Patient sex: M
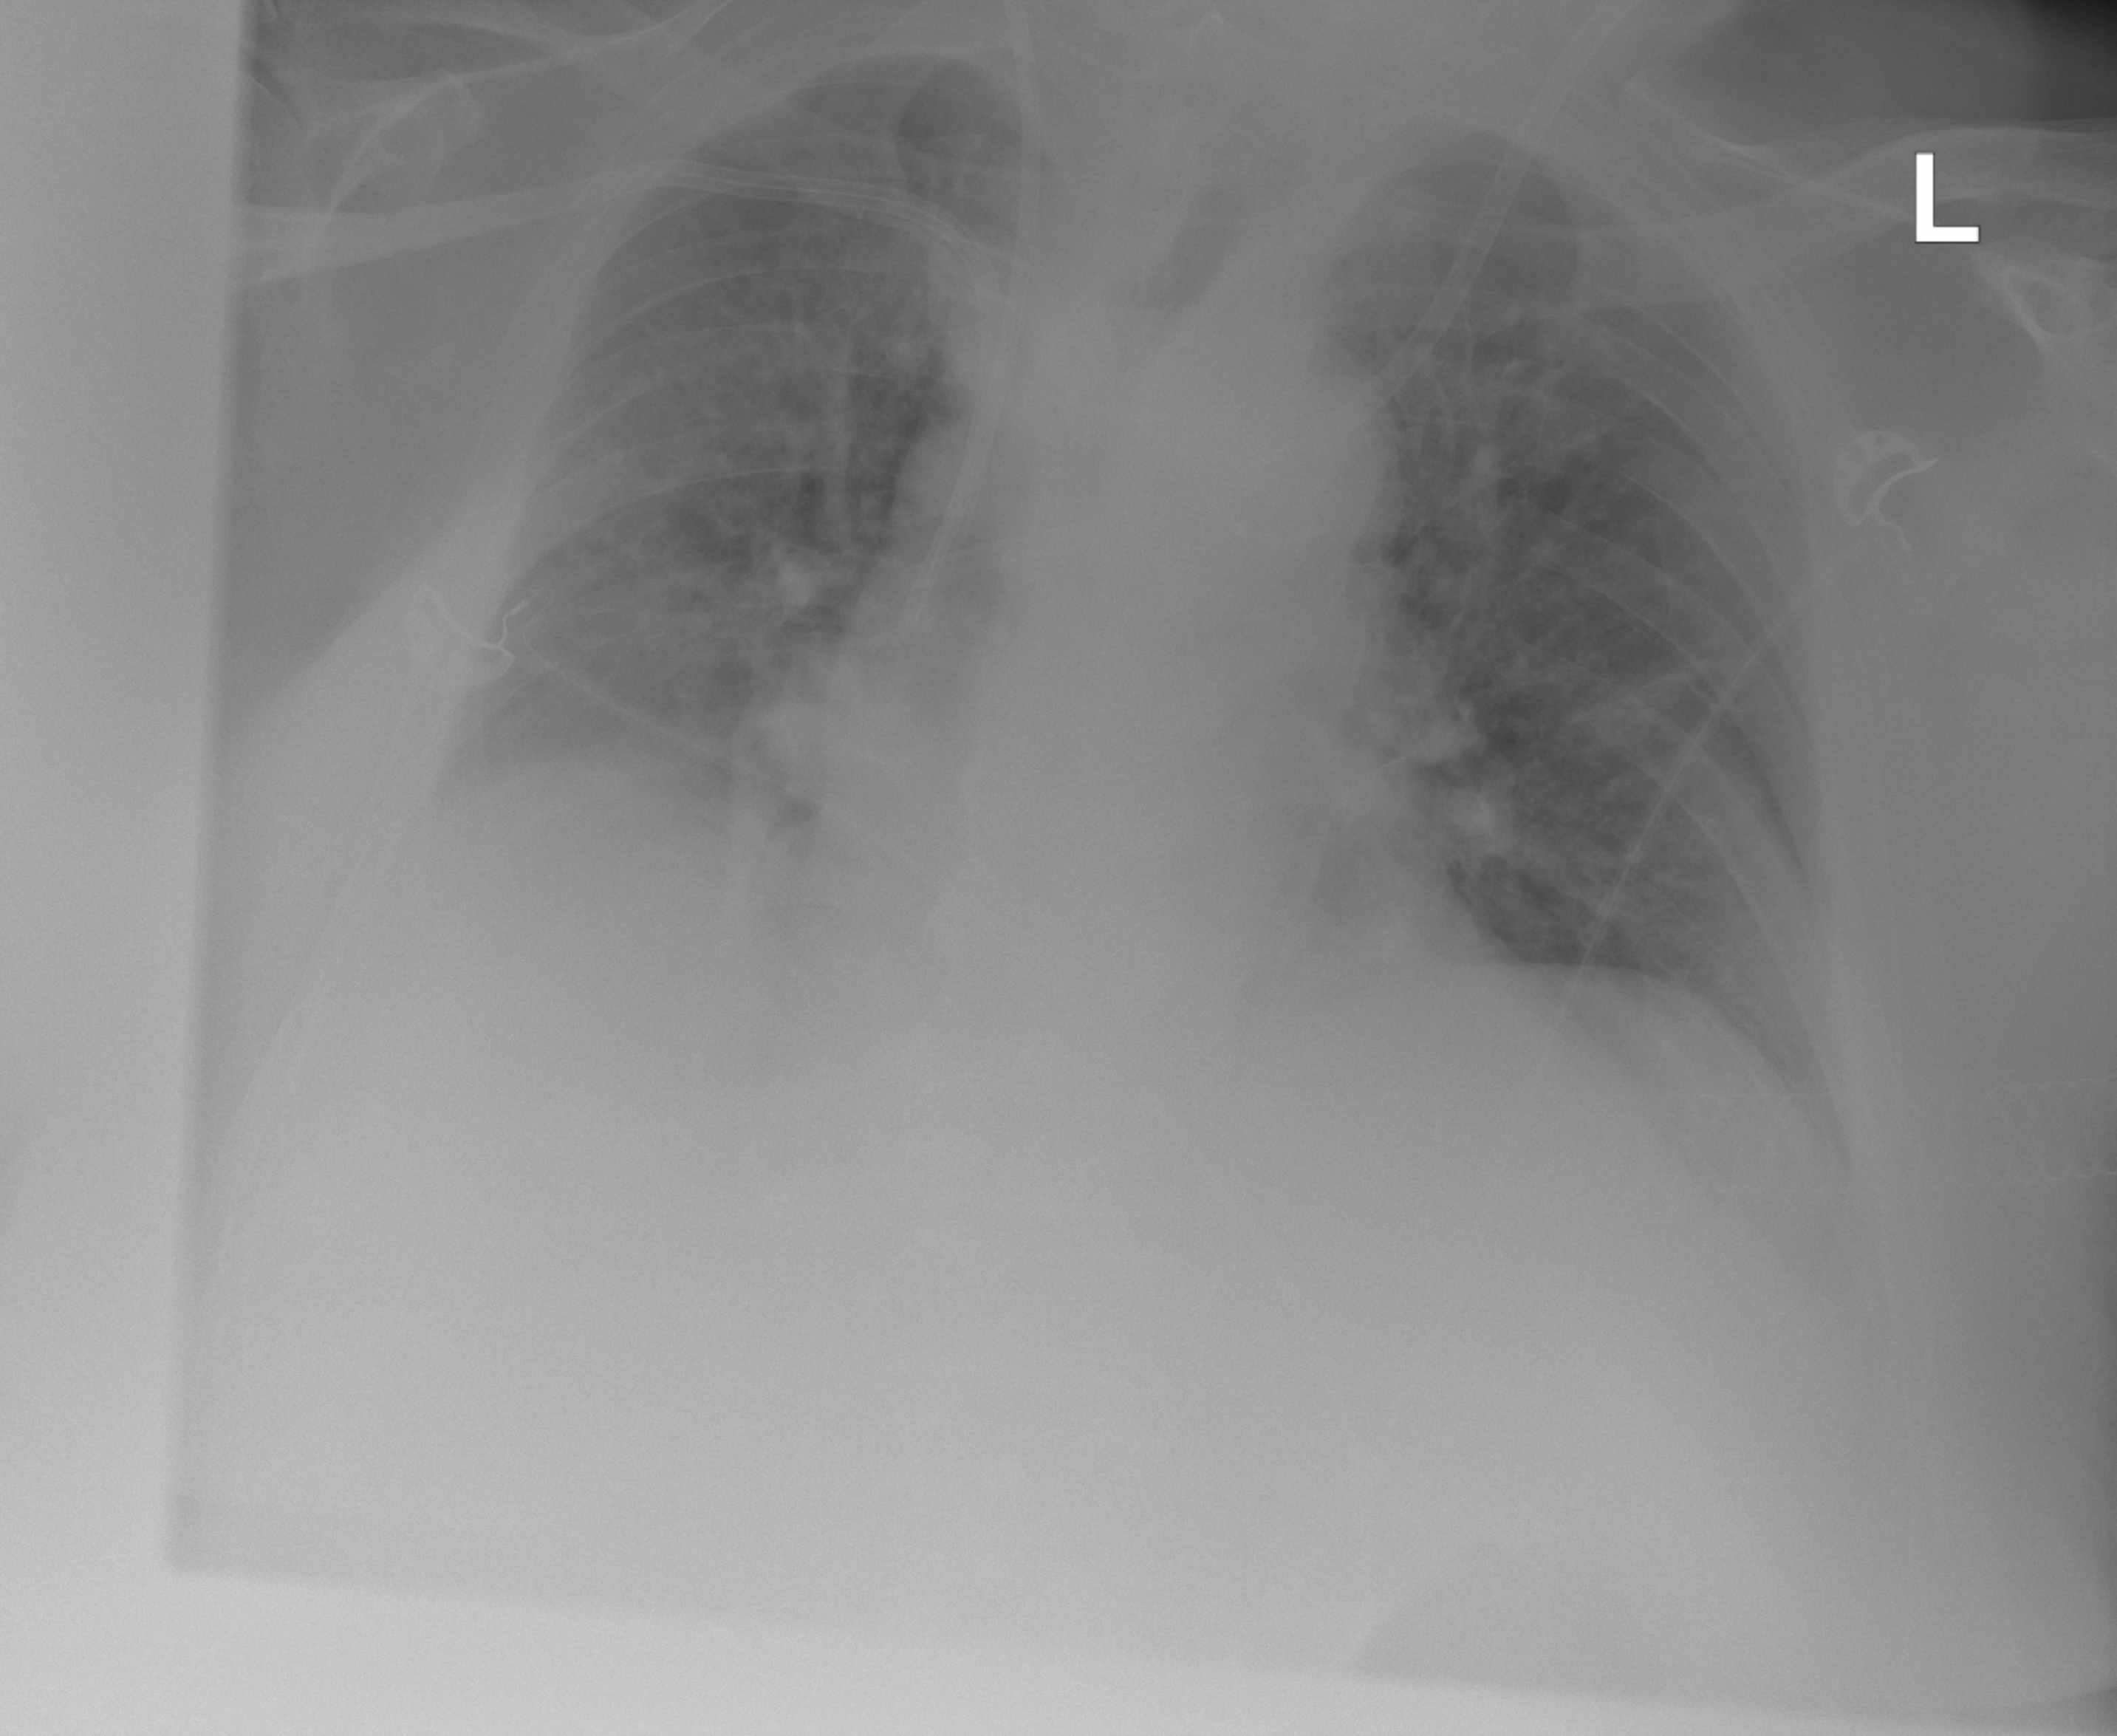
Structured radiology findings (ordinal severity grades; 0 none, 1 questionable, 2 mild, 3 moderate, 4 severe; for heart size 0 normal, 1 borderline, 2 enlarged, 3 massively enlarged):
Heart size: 0
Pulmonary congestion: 1
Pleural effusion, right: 1
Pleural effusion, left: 0
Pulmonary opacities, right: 0
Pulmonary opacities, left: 0
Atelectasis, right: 2
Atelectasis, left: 2